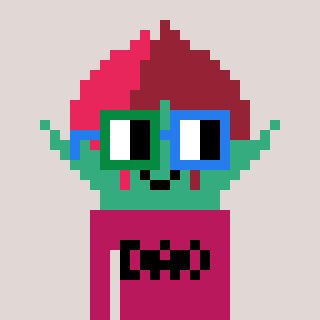
a pixel art character with square green and blue glasses, a rosebud-shaped head and a darkpink-colored body on a warm background